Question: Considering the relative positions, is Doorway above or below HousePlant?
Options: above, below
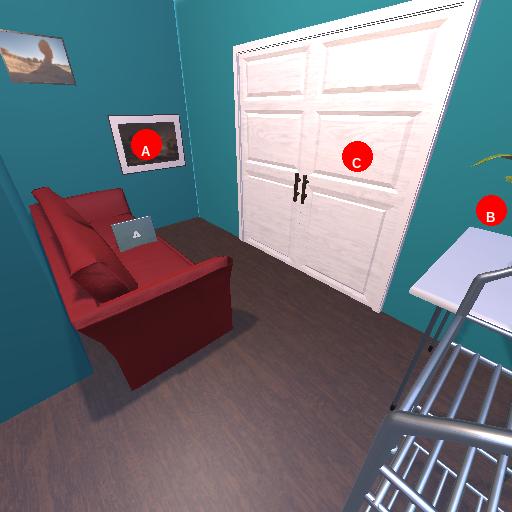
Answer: above